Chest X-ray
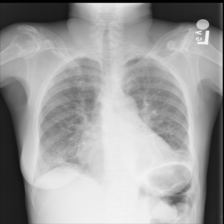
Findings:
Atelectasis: negative
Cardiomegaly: positive
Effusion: negative
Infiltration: negative
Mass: negative
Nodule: negative
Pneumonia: negative
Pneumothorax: negative
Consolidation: negative
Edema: negative
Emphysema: negative
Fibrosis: negative
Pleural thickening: negative
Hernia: negative